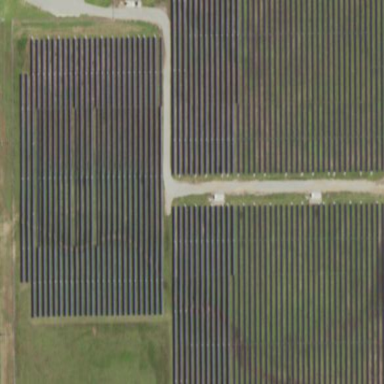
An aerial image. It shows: Solar power plant surrounded by fence.